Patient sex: M
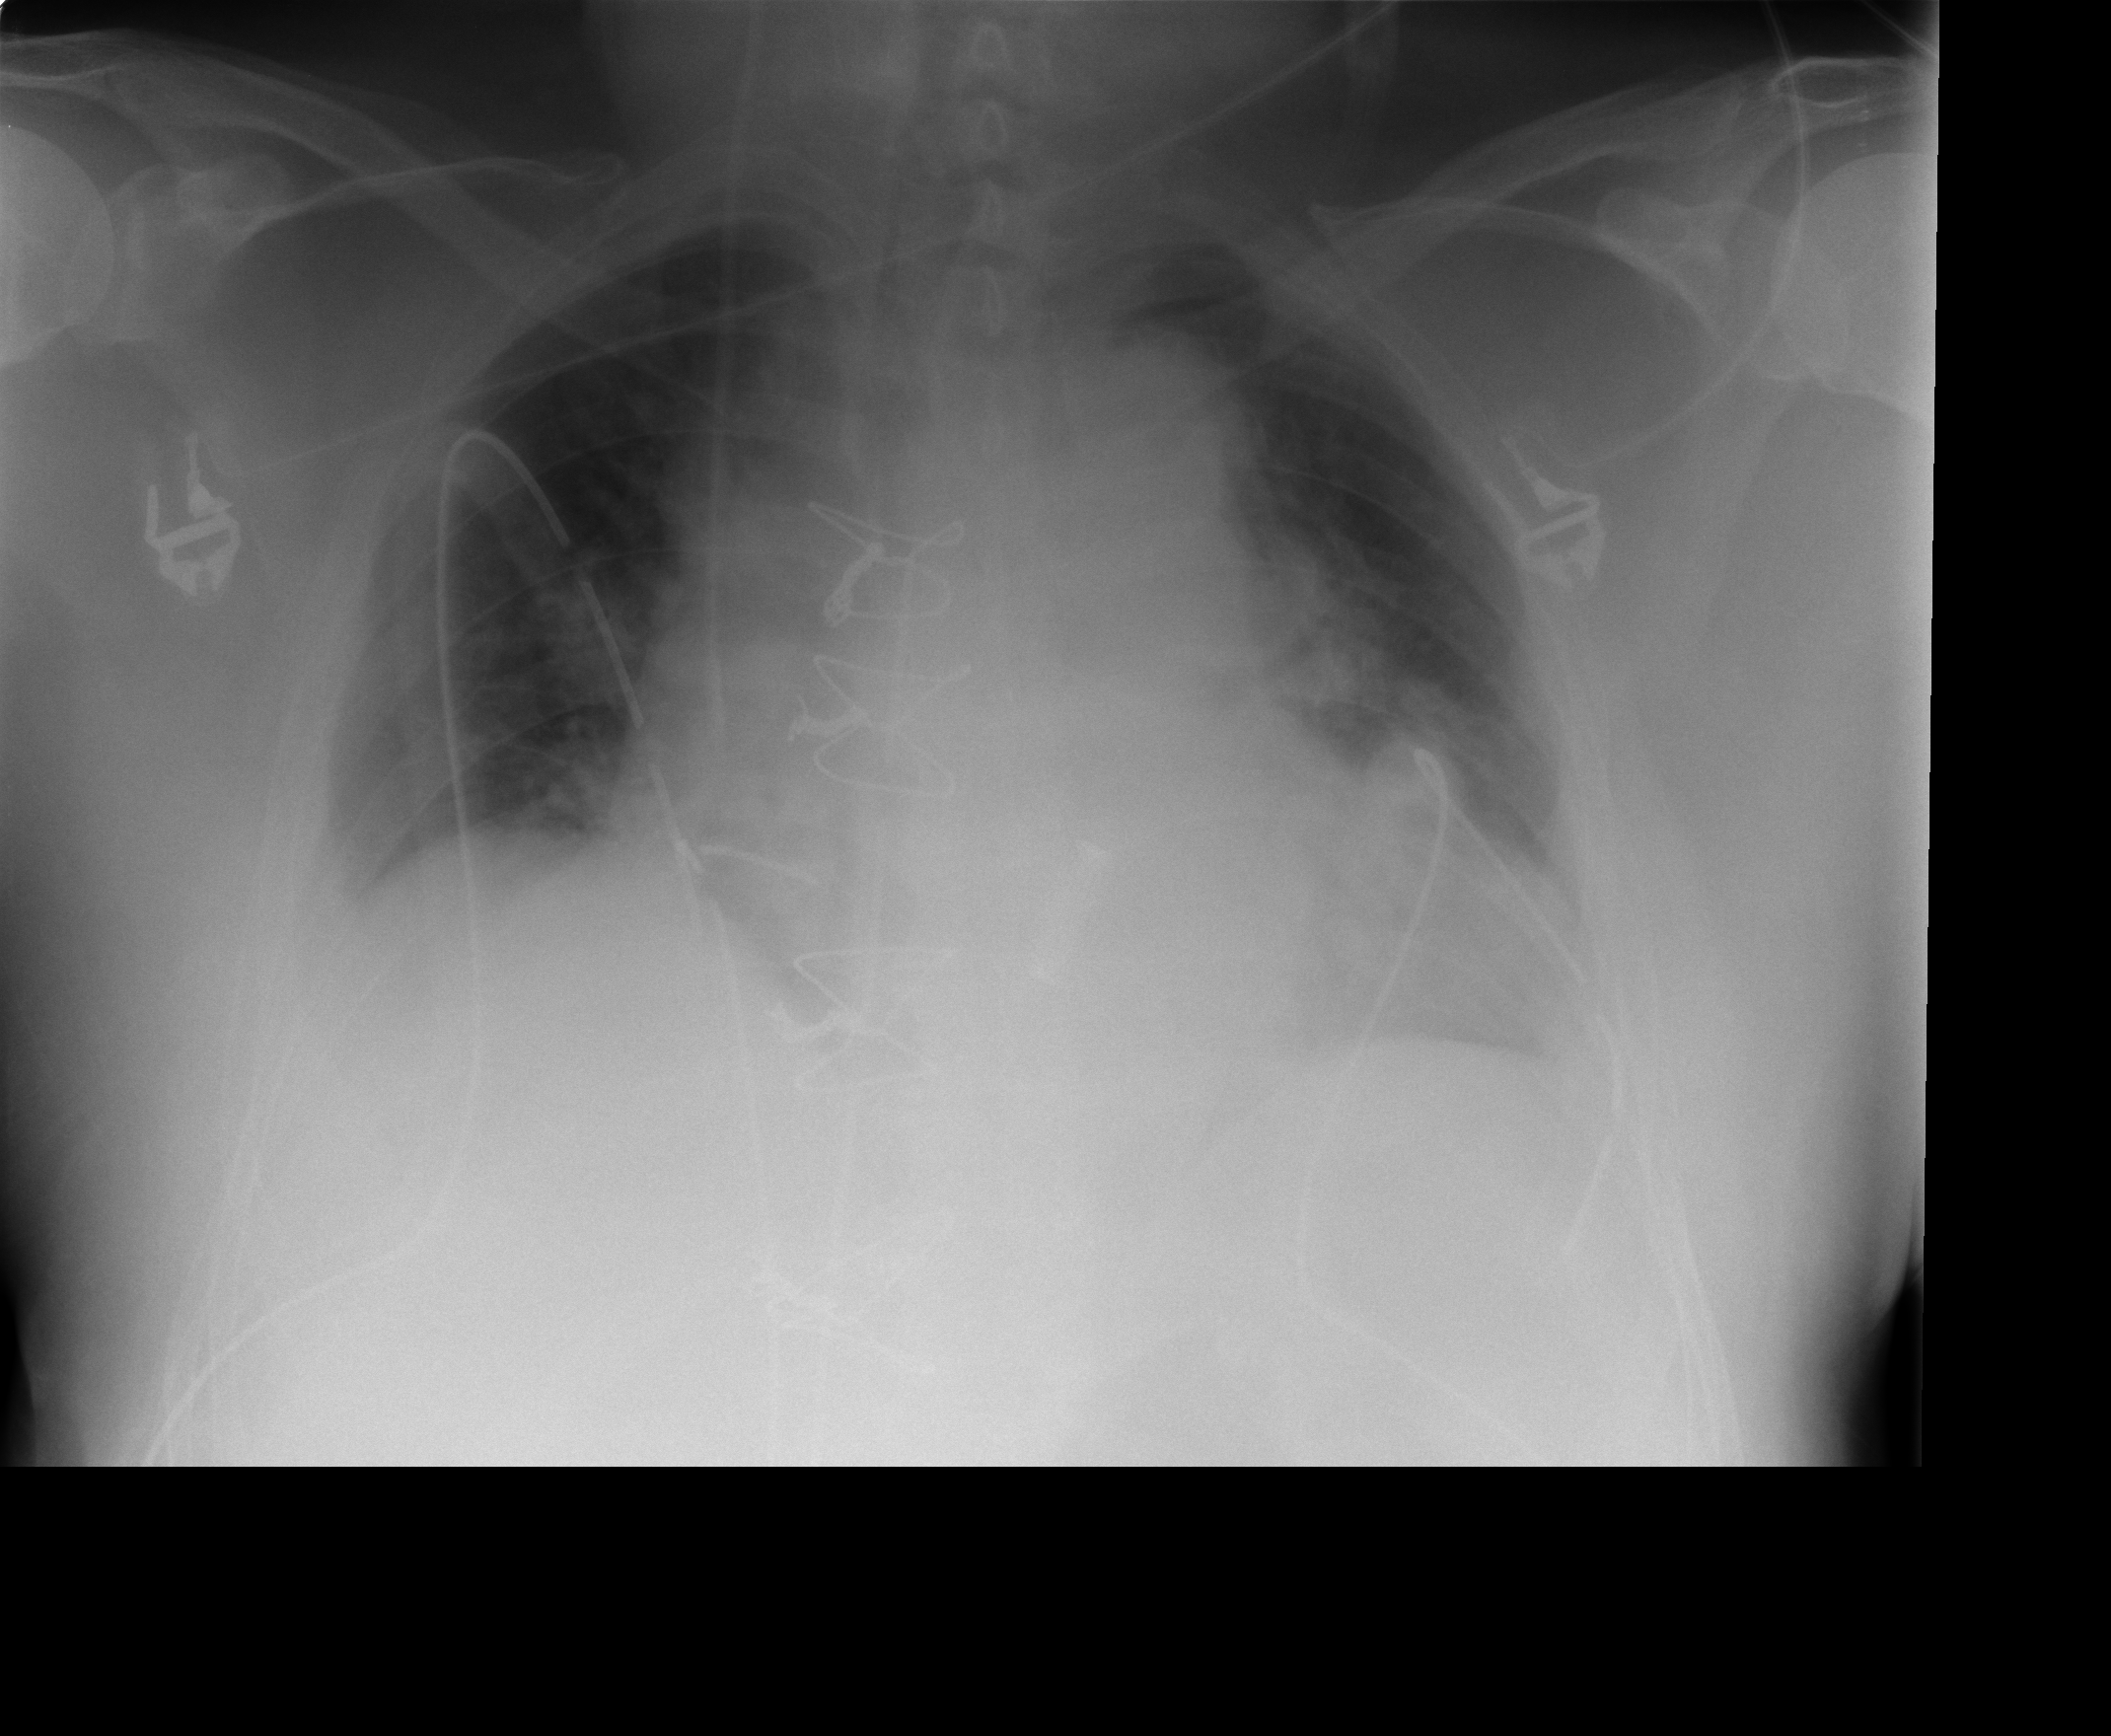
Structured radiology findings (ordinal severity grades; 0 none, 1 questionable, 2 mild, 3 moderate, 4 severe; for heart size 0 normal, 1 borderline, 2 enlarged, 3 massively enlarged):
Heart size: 2
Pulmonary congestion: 0
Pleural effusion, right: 2
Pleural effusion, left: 1
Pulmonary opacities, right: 0
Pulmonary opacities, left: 0
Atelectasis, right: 0
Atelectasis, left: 2